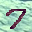
Label: 7